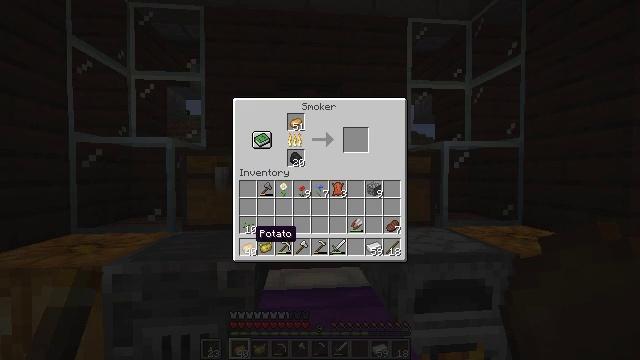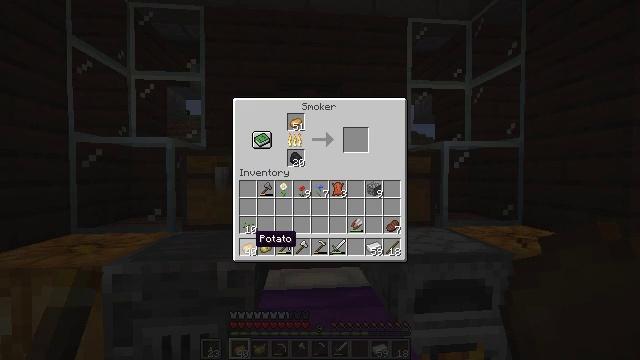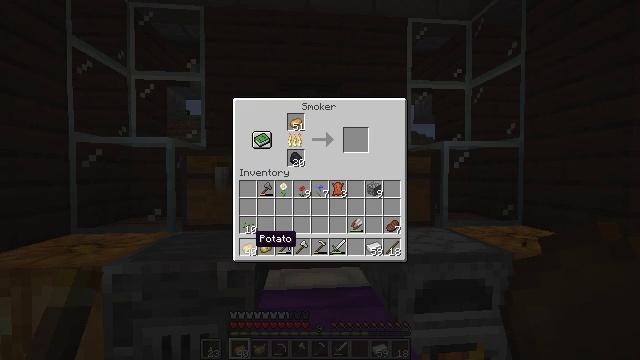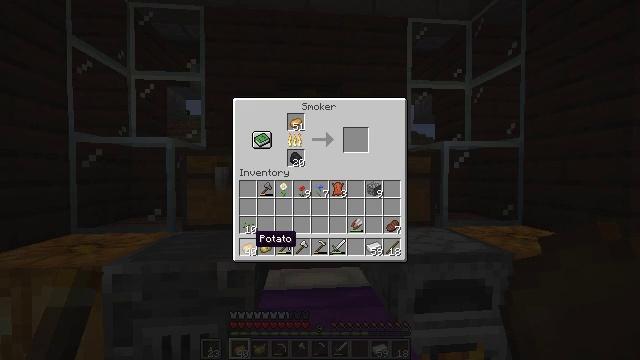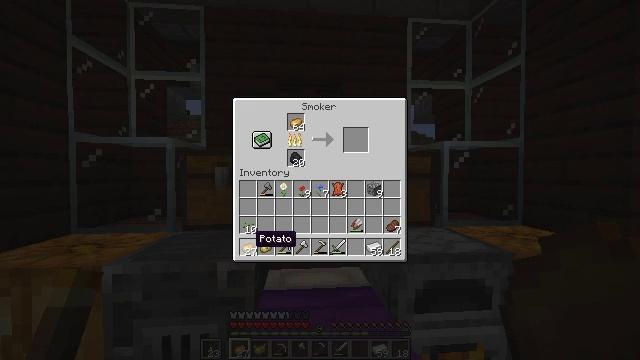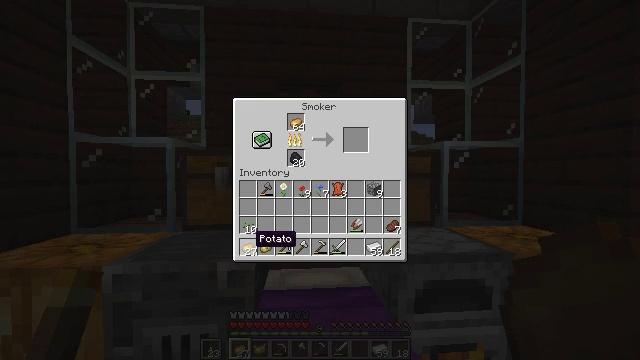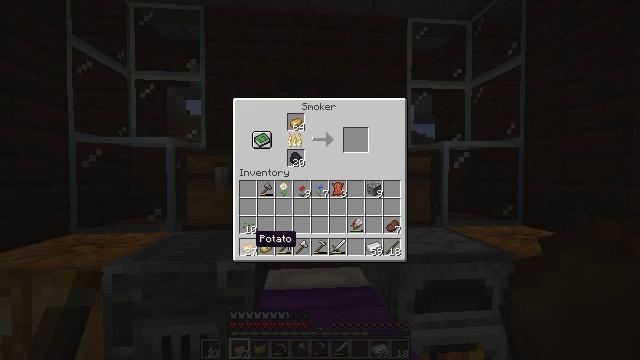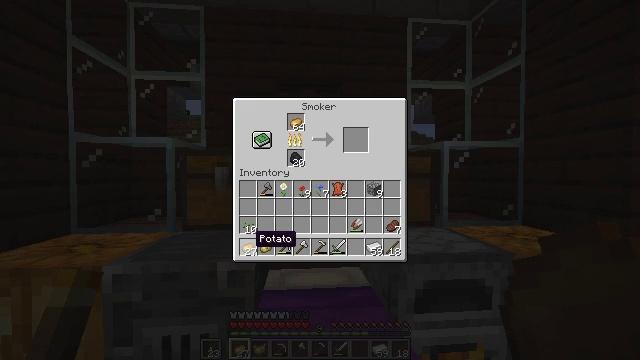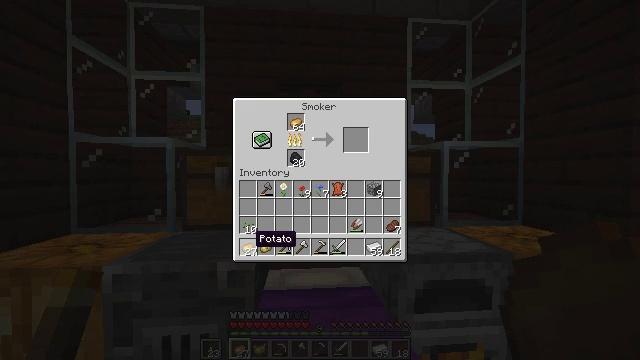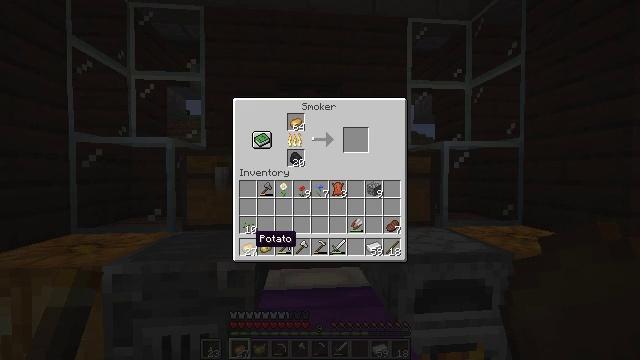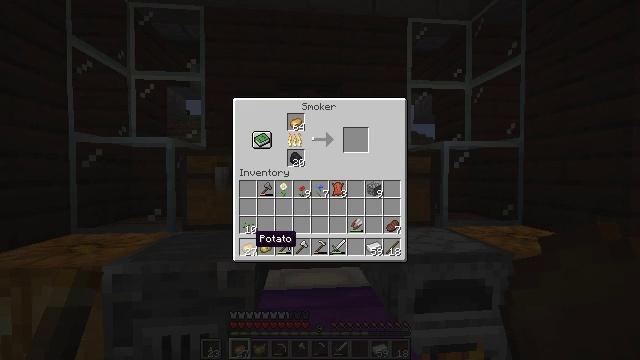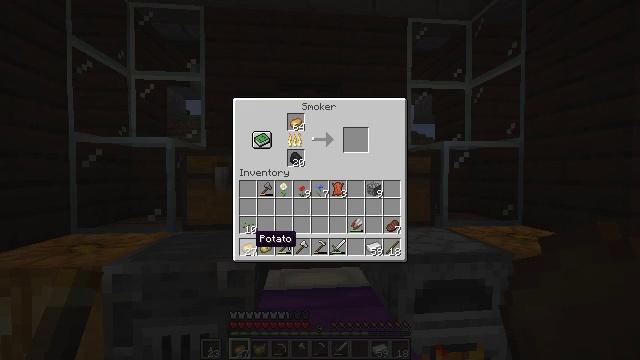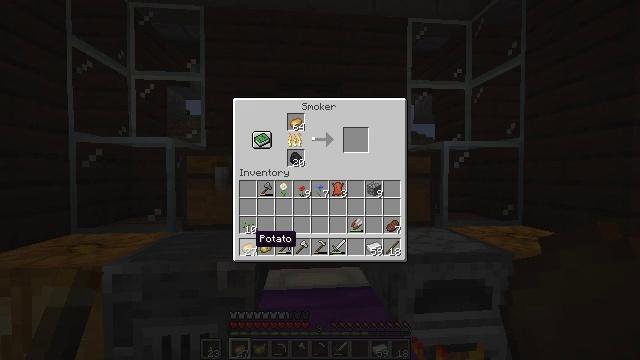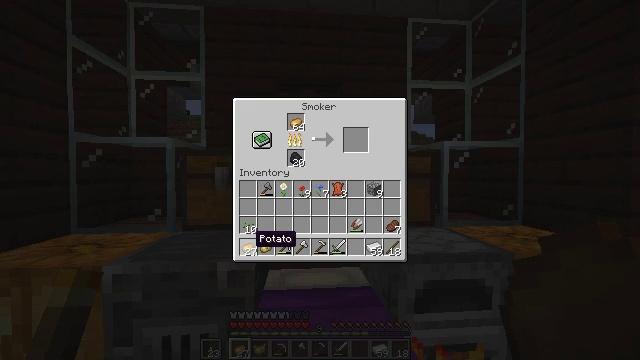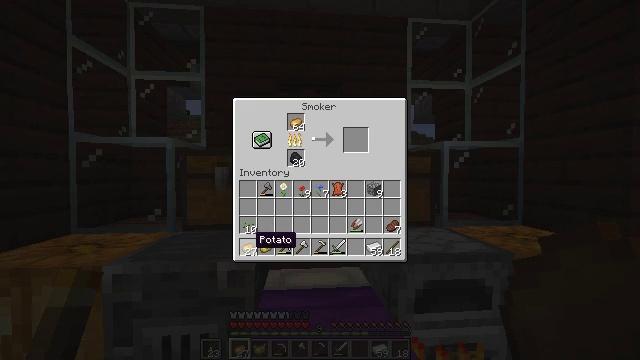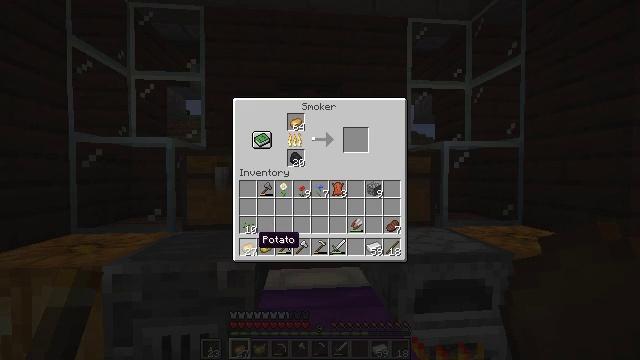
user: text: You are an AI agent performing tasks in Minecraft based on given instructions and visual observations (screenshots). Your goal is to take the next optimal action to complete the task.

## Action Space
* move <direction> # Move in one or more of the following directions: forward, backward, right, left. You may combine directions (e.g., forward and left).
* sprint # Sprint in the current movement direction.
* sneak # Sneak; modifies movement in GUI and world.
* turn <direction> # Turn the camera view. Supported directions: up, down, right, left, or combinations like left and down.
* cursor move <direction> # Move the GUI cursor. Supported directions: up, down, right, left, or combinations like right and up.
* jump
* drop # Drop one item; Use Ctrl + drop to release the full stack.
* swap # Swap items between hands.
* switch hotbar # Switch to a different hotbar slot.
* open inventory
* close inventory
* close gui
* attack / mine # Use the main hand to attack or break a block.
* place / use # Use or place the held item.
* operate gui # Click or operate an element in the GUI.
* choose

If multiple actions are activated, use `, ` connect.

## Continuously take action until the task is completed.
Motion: motion action
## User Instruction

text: Open the furnace and bake a potato.
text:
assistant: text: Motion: sneak
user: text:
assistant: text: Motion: sneak
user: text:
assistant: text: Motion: sneak
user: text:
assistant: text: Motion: sneak, operate gui
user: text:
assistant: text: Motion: sneak, operate gui
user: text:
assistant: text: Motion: sneak, operate gui
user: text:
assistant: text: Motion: sneak
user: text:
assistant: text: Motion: sneak
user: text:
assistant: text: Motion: sneak
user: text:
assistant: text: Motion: sneak
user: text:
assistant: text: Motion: sneak
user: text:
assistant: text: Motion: sneak
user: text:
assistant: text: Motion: sneak
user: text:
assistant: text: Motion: sneak
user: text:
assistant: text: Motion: sneak
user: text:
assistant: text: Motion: sneak, cursor move right
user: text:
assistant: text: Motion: cursor move right
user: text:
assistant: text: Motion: cursor move right
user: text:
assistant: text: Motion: cursor move right
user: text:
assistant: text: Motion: no_op
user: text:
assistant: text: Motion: no_op
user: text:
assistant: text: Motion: no_op
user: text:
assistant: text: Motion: no_op
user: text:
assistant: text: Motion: no_op
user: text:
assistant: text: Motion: no_op
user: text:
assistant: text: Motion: no_op
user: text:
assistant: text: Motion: cursor move right and down
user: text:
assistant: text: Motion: no_op
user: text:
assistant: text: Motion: no_op
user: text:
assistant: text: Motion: no_op